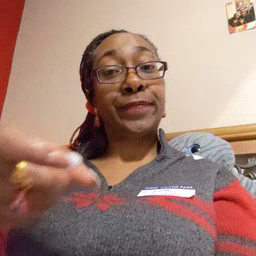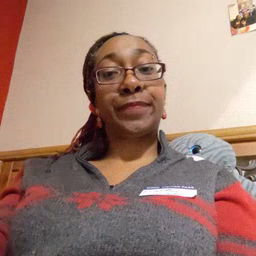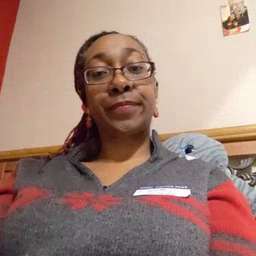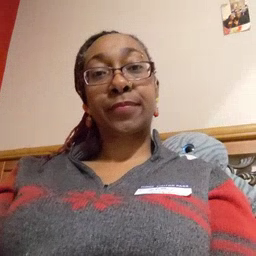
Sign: gift